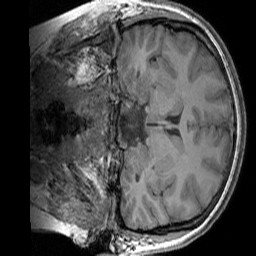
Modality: T1w
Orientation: coronal
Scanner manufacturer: siemens
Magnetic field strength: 3 T
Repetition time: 1.83 s
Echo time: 0.00303 s